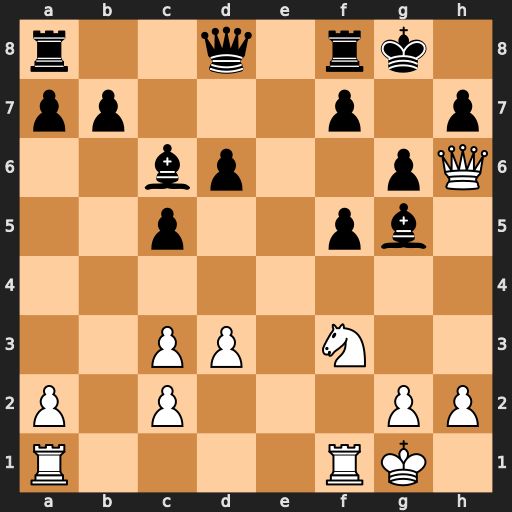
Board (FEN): r2q1rk1/pp3p1p/2bp2pQ/2p2pb1/8/2PP1N2/P1P3PP/R4RK1
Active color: w
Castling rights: -
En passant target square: -
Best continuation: Nxg5 Qxg5 Qxg5